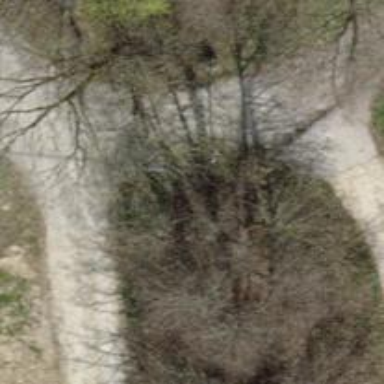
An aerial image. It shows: Culvert tunnel passing through ditch.